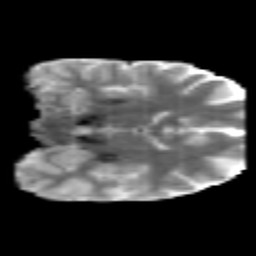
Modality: MD
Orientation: coronal
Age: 44
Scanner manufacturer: philips
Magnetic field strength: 3 T
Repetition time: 8.6 s
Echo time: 0.127 s